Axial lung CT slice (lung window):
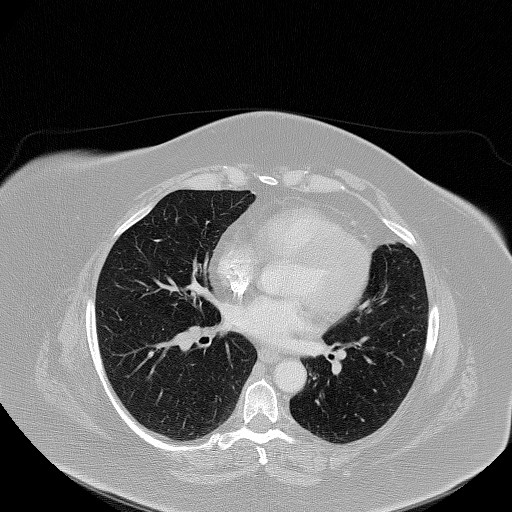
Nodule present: no